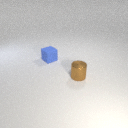
small brown metal cylinder in front of small blue rubber cube